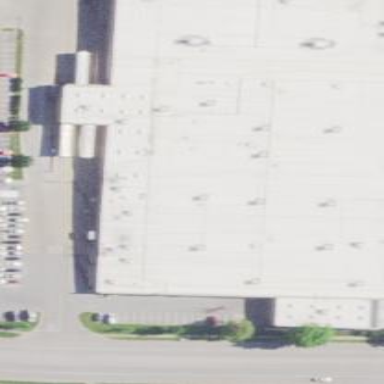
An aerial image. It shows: Retail building housing supermarket.